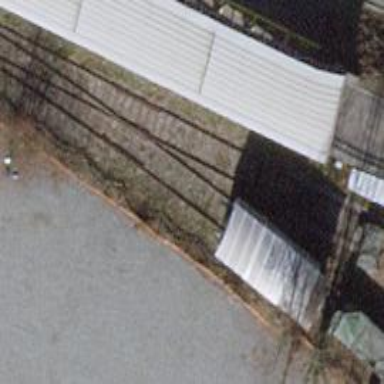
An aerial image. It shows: Disused railway spur with single track.